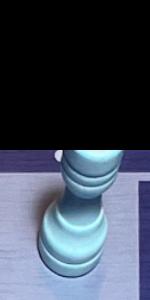
Label: Rook_White